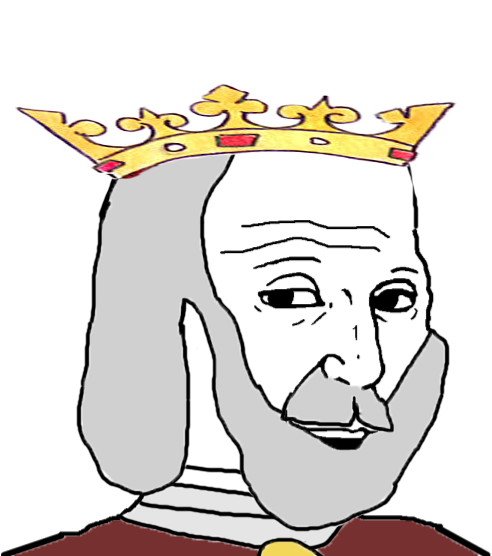
Label: 5_Groomer